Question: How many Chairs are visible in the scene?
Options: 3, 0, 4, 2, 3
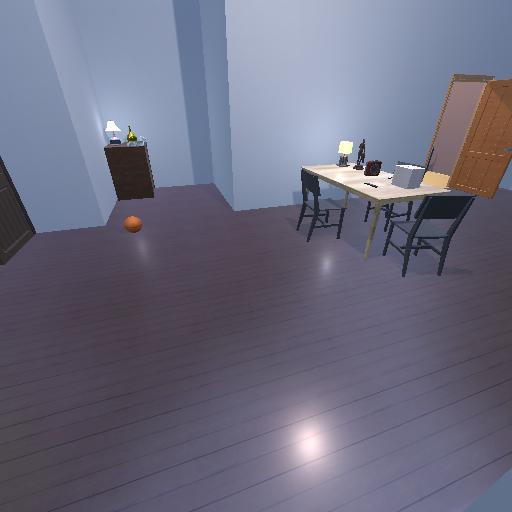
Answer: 3